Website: macys
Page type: account-selection
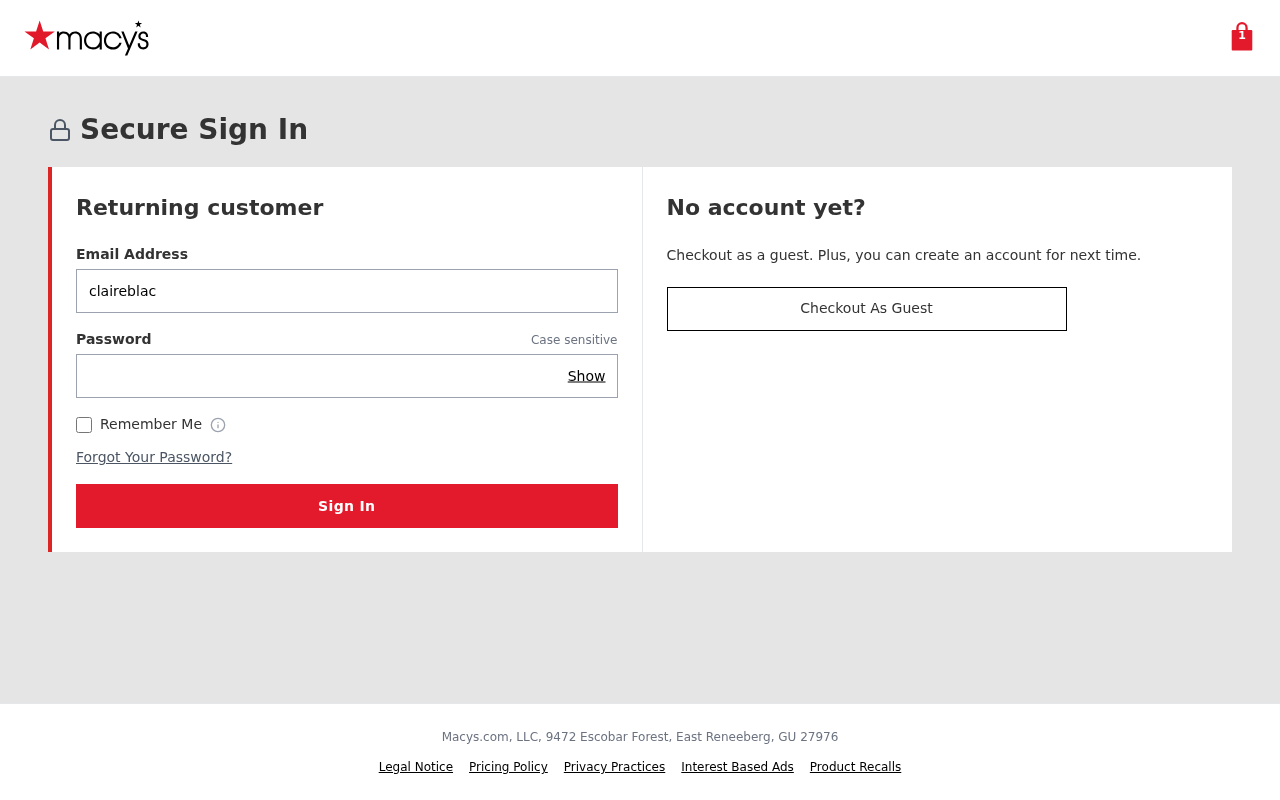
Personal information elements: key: PII_EMAIL
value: claireblack@gmail.com
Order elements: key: ORDER_NUM_ITEMS
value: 1